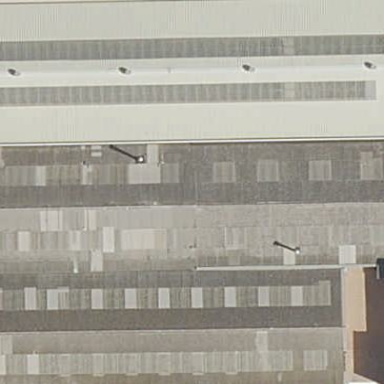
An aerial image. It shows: Industrial building.